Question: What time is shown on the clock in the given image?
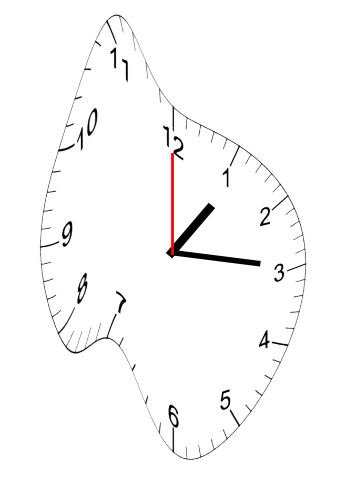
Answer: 01:15:00